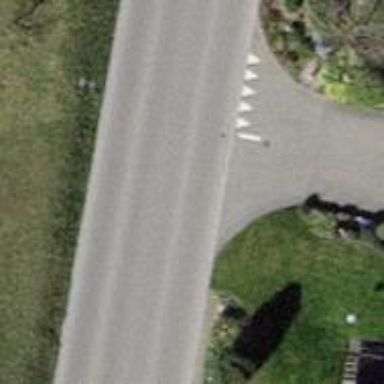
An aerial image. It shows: Road with "give way" sign.